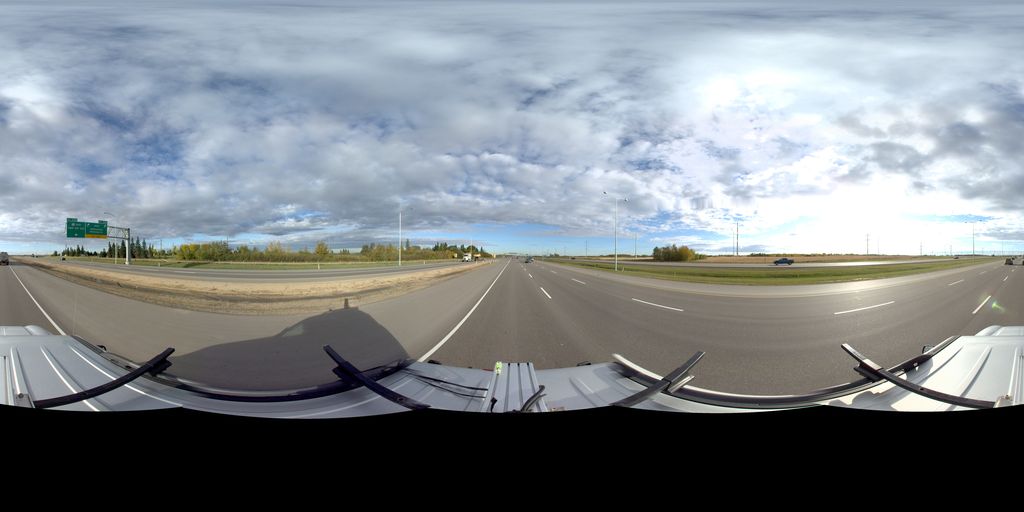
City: edmonton